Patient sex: M
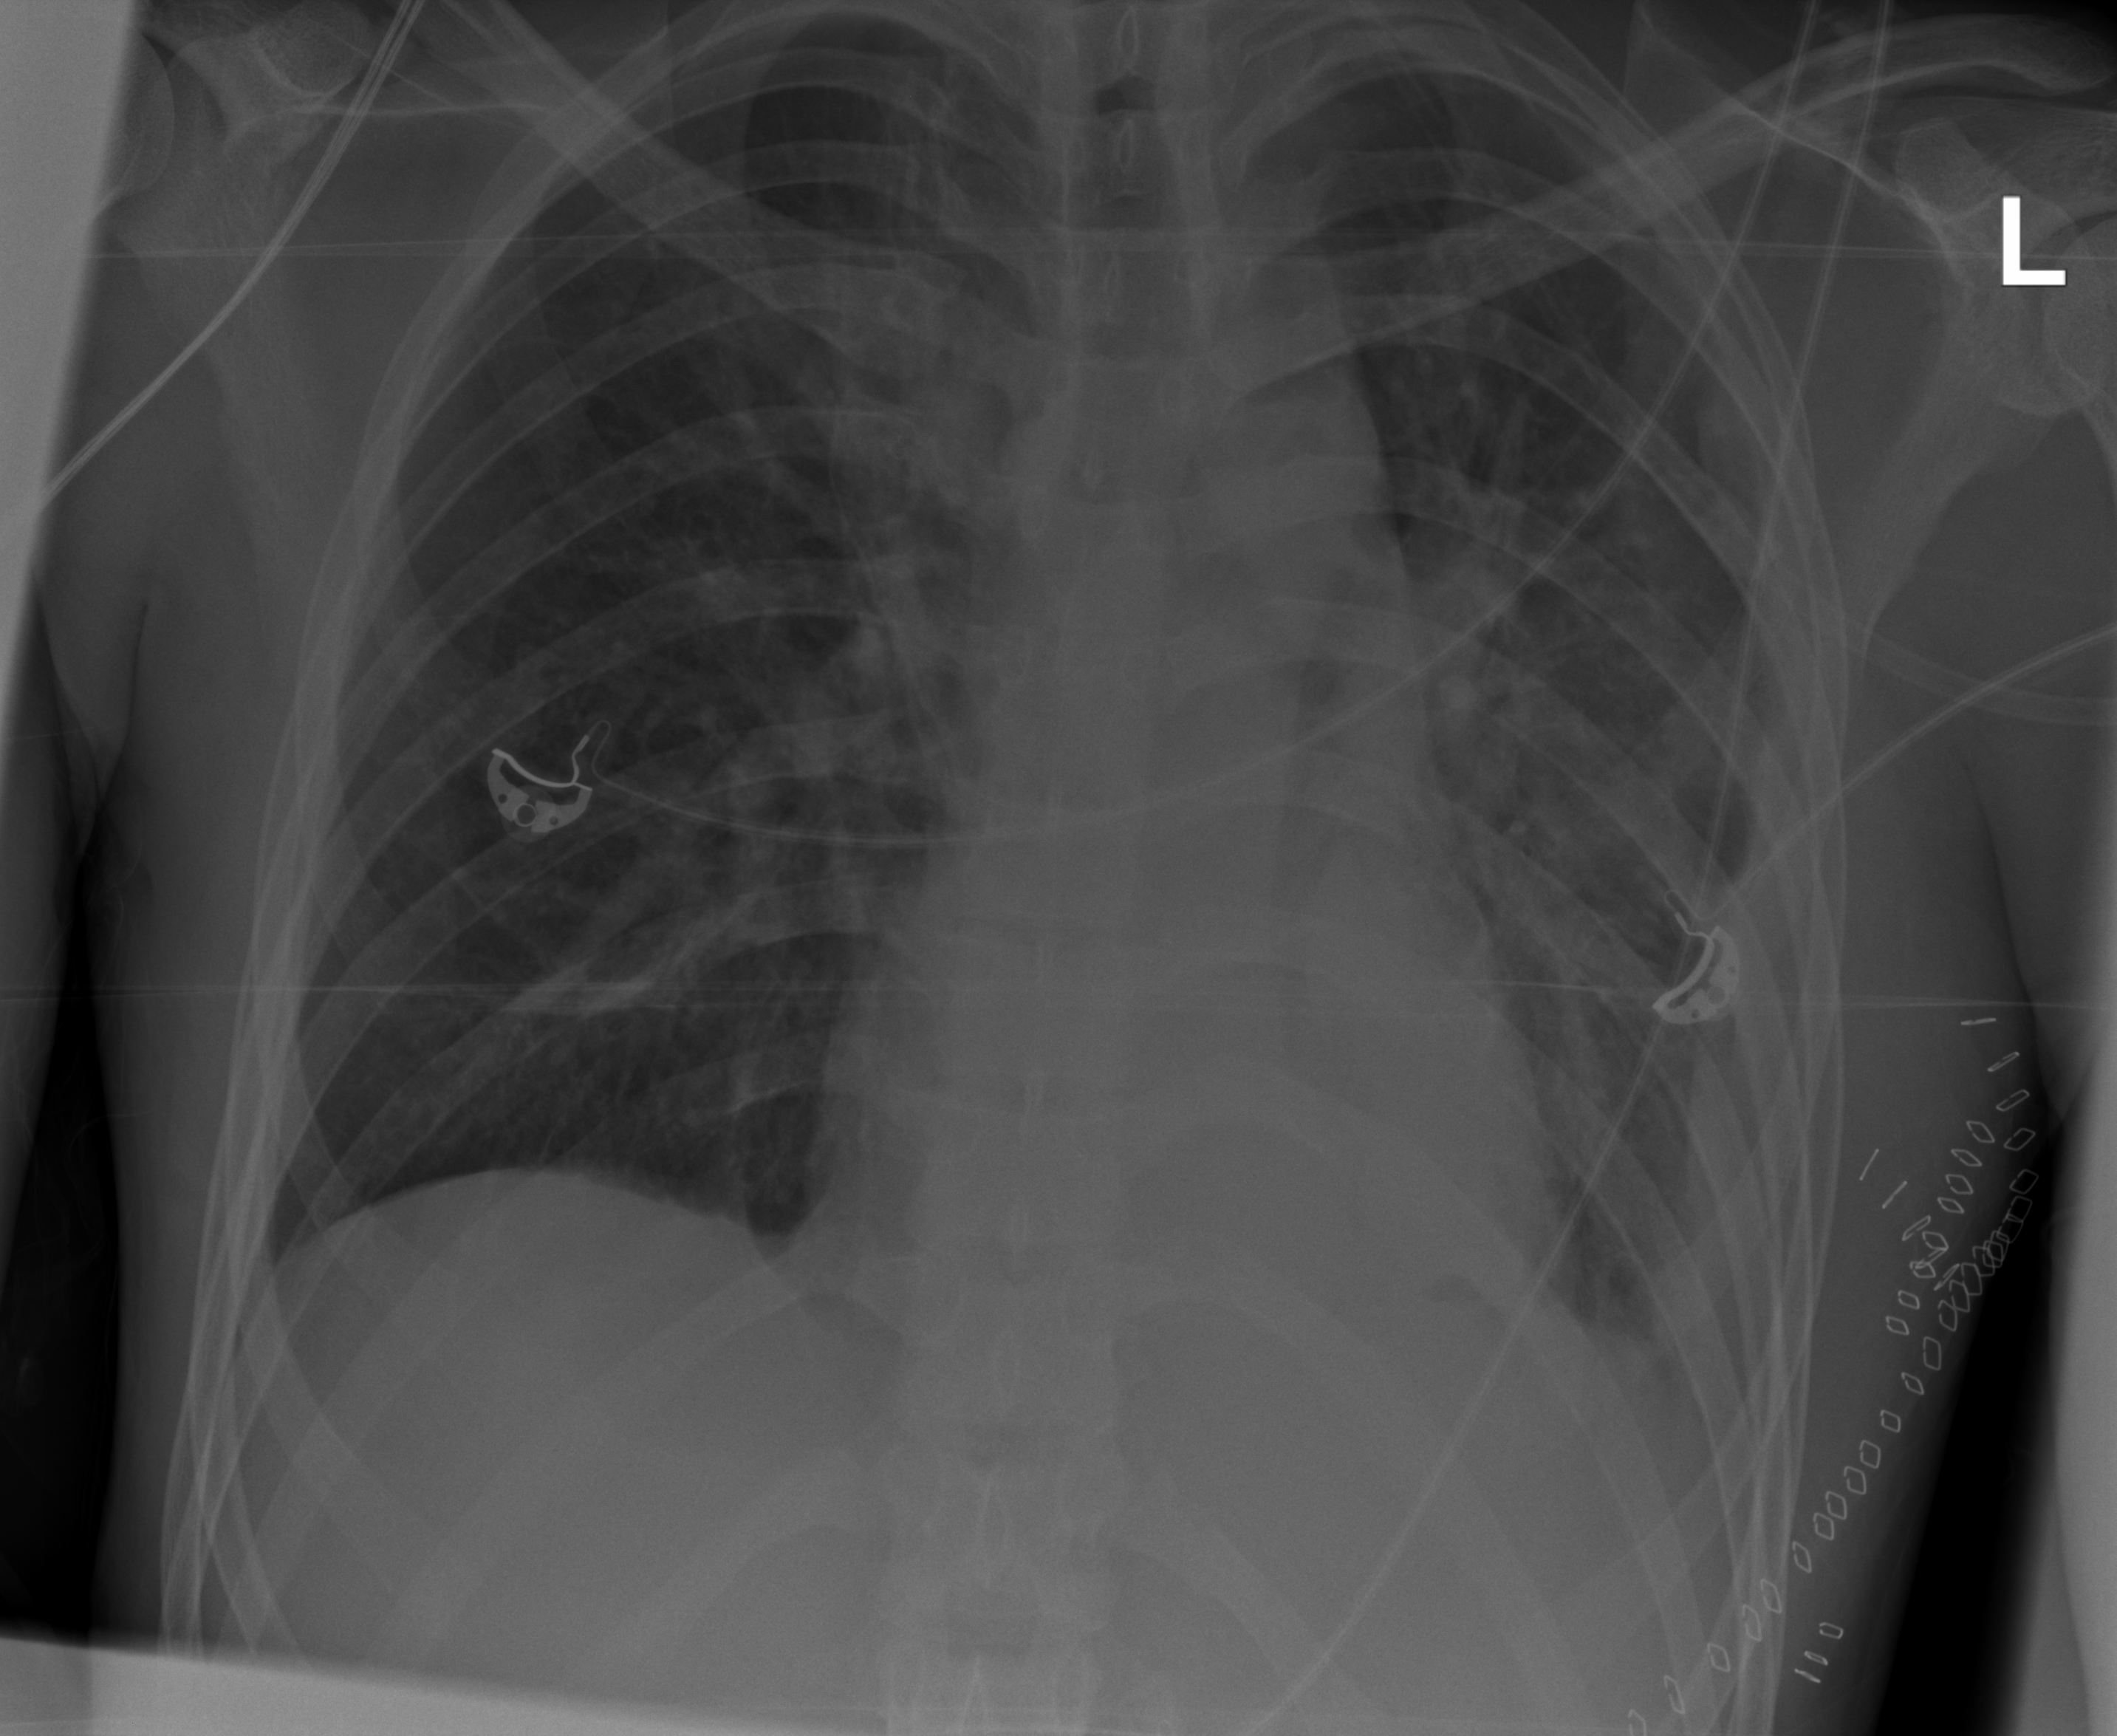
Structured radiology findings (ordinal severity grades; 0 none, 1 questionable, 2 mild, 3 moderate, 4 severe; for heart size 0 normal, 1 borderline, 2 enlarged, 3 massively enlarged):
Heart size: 0
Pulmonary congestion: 0
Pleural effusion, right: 1
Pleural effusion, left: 2
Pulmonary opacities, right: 2
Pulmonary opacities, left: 2
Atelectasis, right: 2
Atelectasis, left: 3